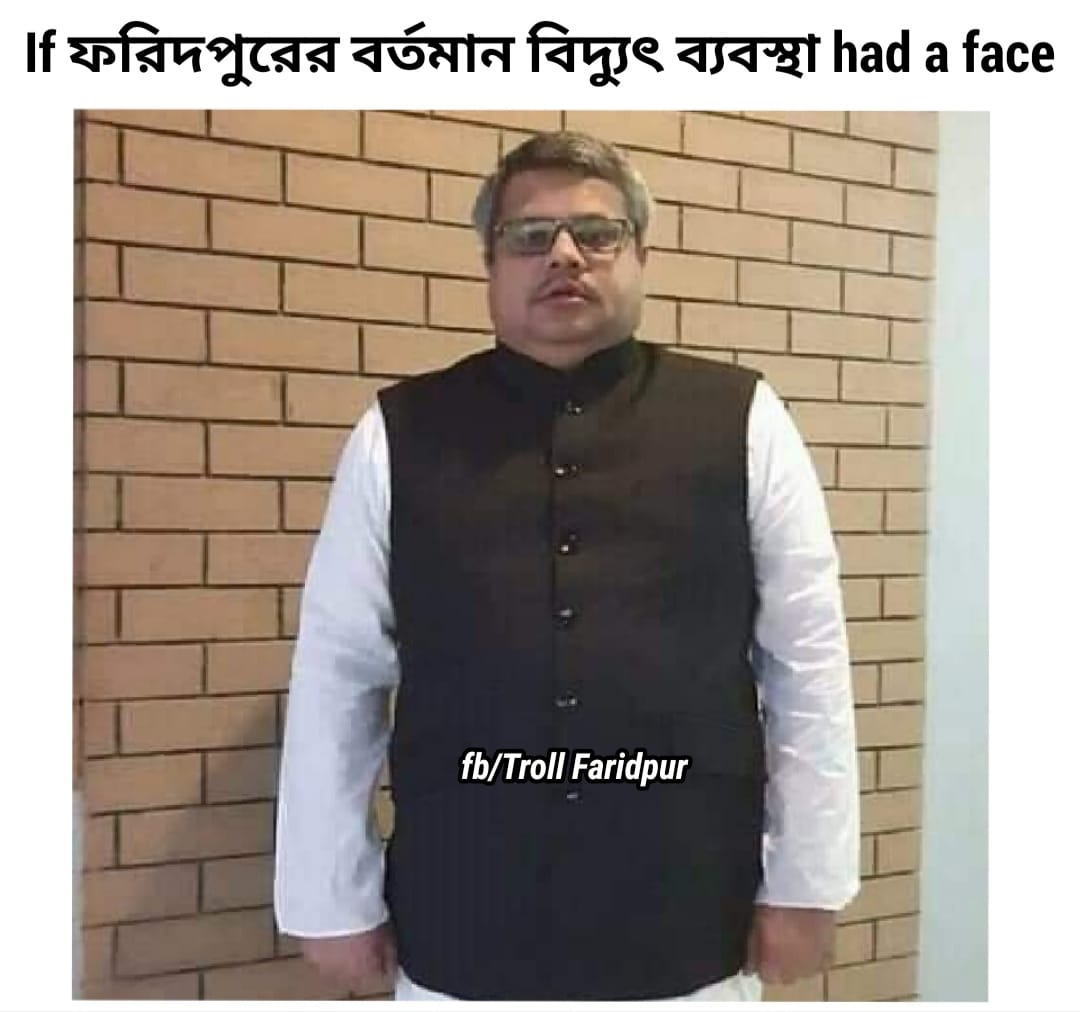
Caption: If ফরিদপুরের বর্তমান বিদ্যুৎ ব্যবস্থা  had a face
Label: non-hate